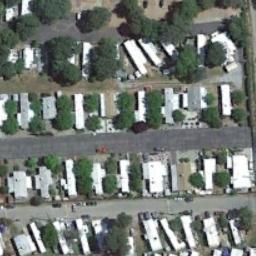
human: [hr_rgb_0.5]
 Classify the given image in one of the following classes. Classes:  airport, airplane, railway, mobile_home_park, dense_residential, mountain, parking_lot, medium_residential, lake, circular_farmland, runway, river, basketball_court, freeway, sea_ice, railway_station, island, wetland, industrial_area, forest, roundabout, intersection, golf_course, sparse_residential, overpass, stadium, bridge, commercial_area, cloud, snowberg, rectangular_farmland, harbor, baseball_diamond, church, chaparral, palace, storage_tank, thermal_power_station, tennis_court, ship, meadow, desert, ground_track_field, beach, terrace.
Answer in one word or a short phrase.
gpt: mobile_home_park